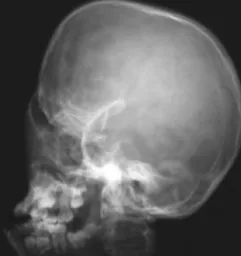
Lateral view of skull.
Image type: radiology (x_ray)